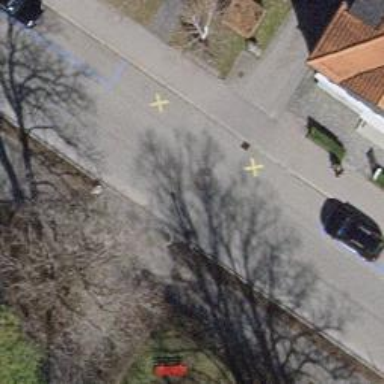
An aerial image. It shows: Uncontrolled road crossing.